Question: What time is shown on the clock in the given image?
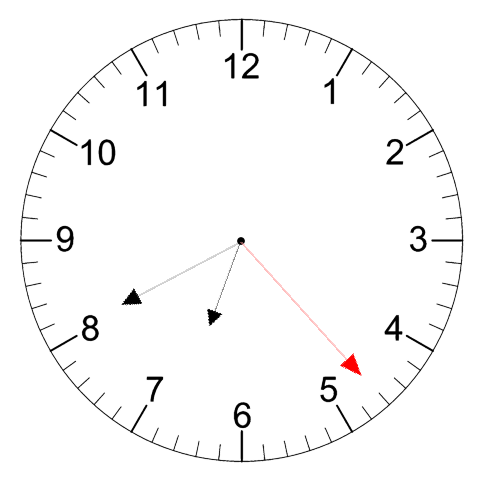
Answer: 06:40:23